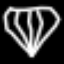
Label: diamond